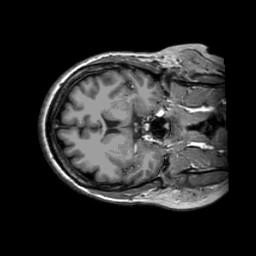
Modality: T1w
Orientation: axial
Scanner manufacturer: philips
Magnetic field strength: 3 T
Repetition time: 0.006386 s
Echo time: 0.002899 s